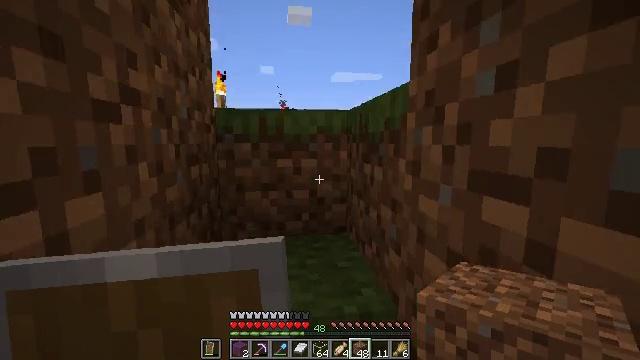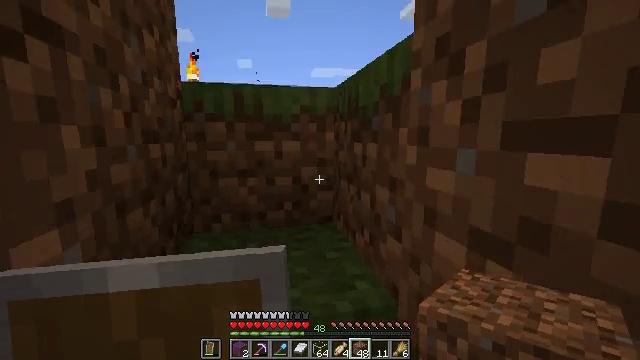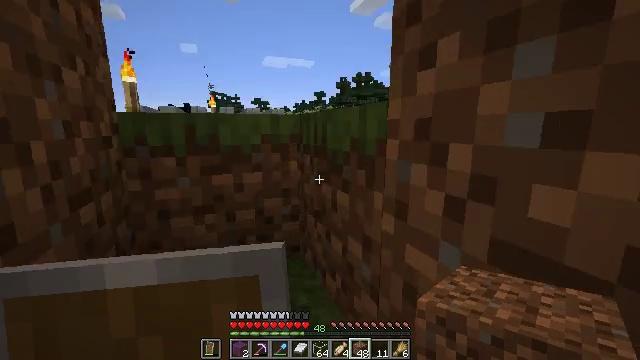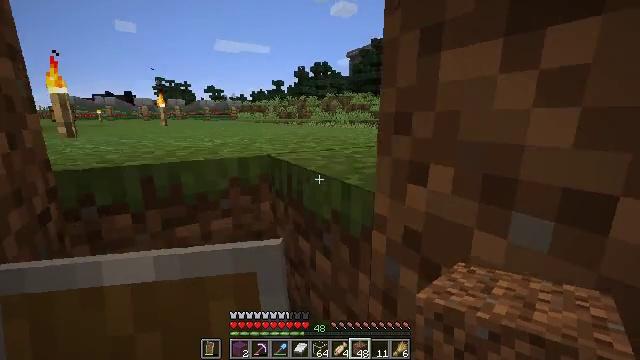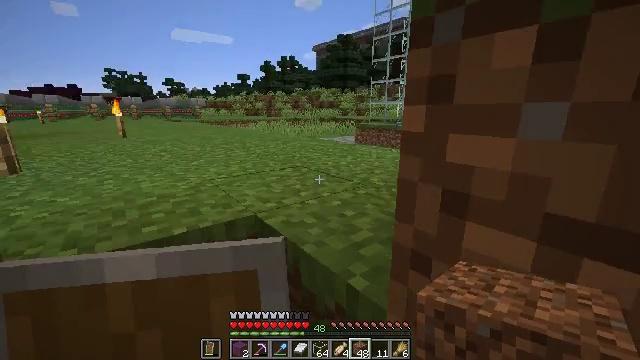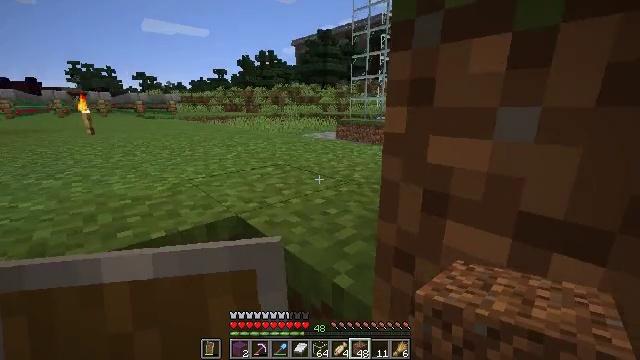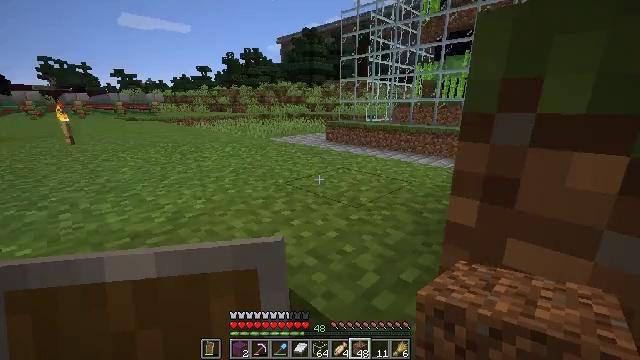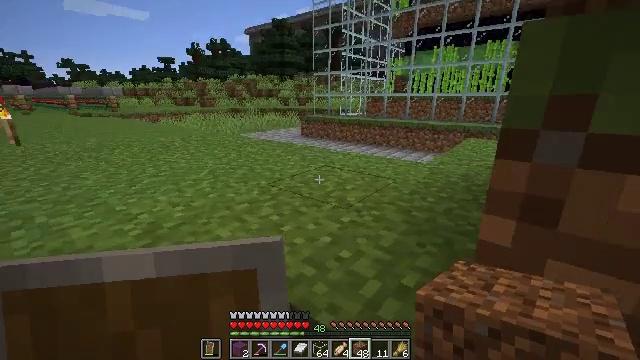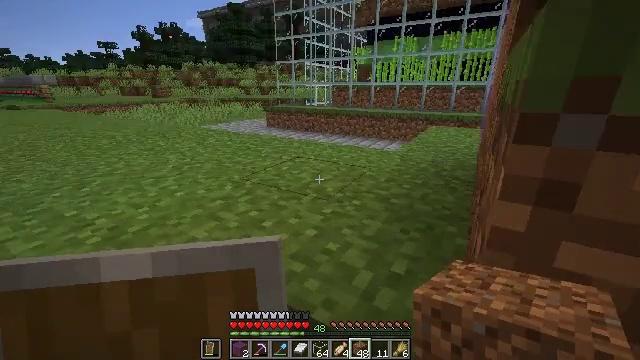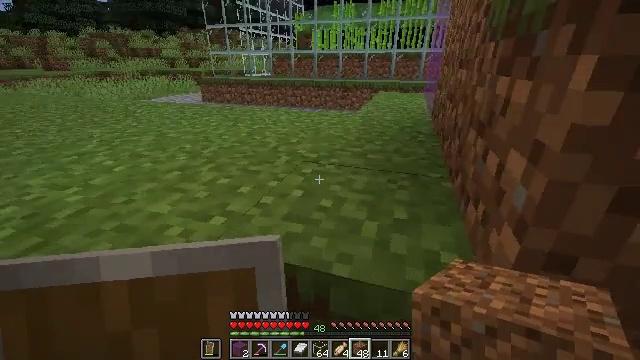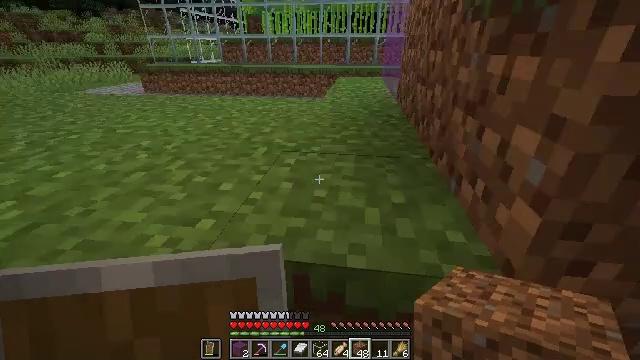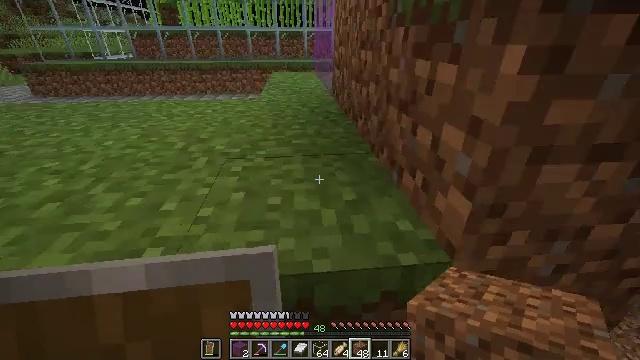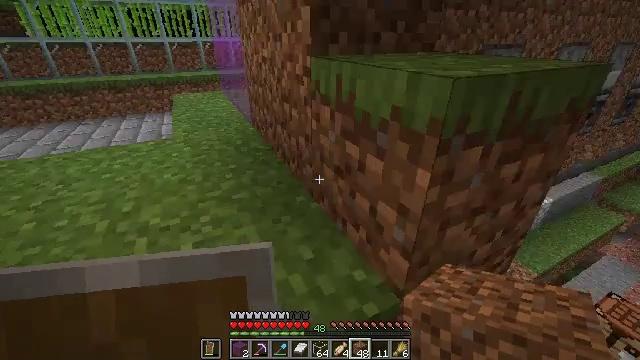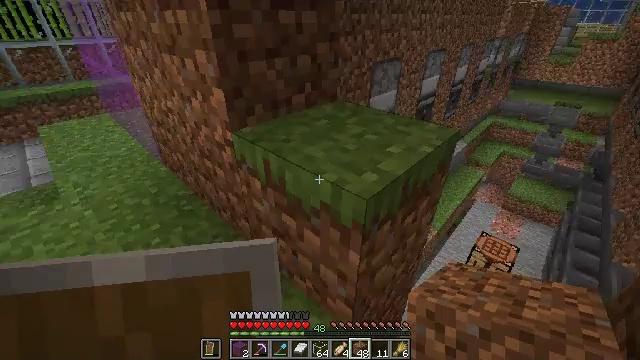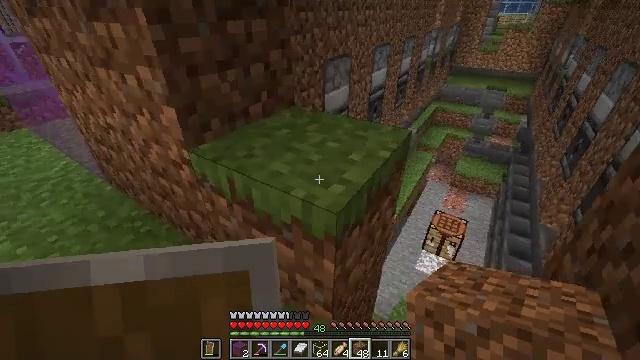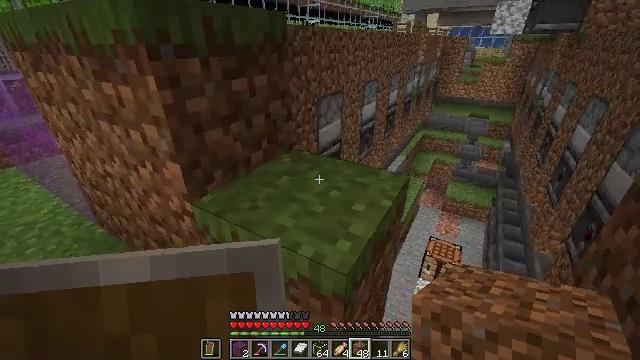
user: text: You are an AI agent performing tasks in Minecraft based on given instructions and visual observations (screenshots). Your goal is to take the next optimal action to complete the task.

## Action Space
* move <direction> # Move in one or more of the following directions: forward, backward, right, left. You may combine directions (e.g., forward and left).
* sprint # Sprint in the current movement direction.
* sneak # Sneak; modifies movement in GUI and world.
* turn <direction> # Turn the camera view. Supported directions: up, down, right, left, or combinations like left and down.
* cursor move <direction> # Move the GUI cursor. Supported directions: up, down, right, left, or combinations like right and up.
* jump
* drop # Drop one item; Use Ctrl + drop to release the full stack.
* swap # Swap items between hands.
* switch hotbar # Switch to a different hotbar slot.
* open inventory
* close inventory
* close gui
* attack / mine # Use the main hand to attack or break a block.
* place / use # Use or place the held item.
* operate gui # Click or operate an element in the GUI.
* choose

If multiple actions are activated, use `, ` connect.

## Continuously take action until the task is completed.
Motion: motion action
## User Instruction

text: Gather the orange stained glass pane by hitting it.
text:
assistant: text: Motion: move forward, turn right, jump
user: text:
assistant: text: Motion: move forward and move left, turn right and down, jump
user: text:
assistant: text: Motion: move forward and move left, turn right and down, jump
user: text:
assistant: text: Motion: move forward and move left, turn right and down
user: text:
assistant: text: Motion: move forward and move left, turn right
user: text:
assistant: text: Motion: move forward and move left, turn right
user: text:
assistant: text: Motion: move forward and move left, turn right and down
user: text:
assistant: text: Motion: move forward and move left, turn right and down
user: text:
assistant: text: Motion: move forward and move left, turn right and down, jump
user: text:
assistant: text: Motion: move forward and move left, turn right and down, jump
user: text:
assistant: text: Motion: move forward and move left, turn right and down, jump
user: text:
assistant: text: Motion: move forward and move left, turn right, jump
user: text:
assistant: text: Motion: move forward and move left, turn right and down
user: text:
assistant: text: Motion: move forward, turn right and down
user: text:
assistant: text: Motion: turn right and up
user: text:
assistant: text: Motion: no_op
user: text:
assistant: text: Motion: turn left
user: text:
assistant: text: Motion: turn right
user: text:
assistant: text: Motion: move forward
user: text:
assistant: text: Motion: move forward, turn down
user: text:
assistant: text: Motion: move forward, jump
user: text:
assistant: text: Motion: move forward, jump
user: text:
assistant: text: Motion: move forward, jump
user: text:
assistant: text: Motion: move forward
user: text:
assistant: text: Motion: no_op
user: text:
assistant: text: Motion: turn left
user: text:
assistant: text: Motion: turn left and down
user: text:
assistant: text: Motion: turn left and down
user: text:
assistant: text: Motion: move forward, turn left, jump
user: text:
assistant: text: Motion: move forward and move left, jump